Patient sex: M
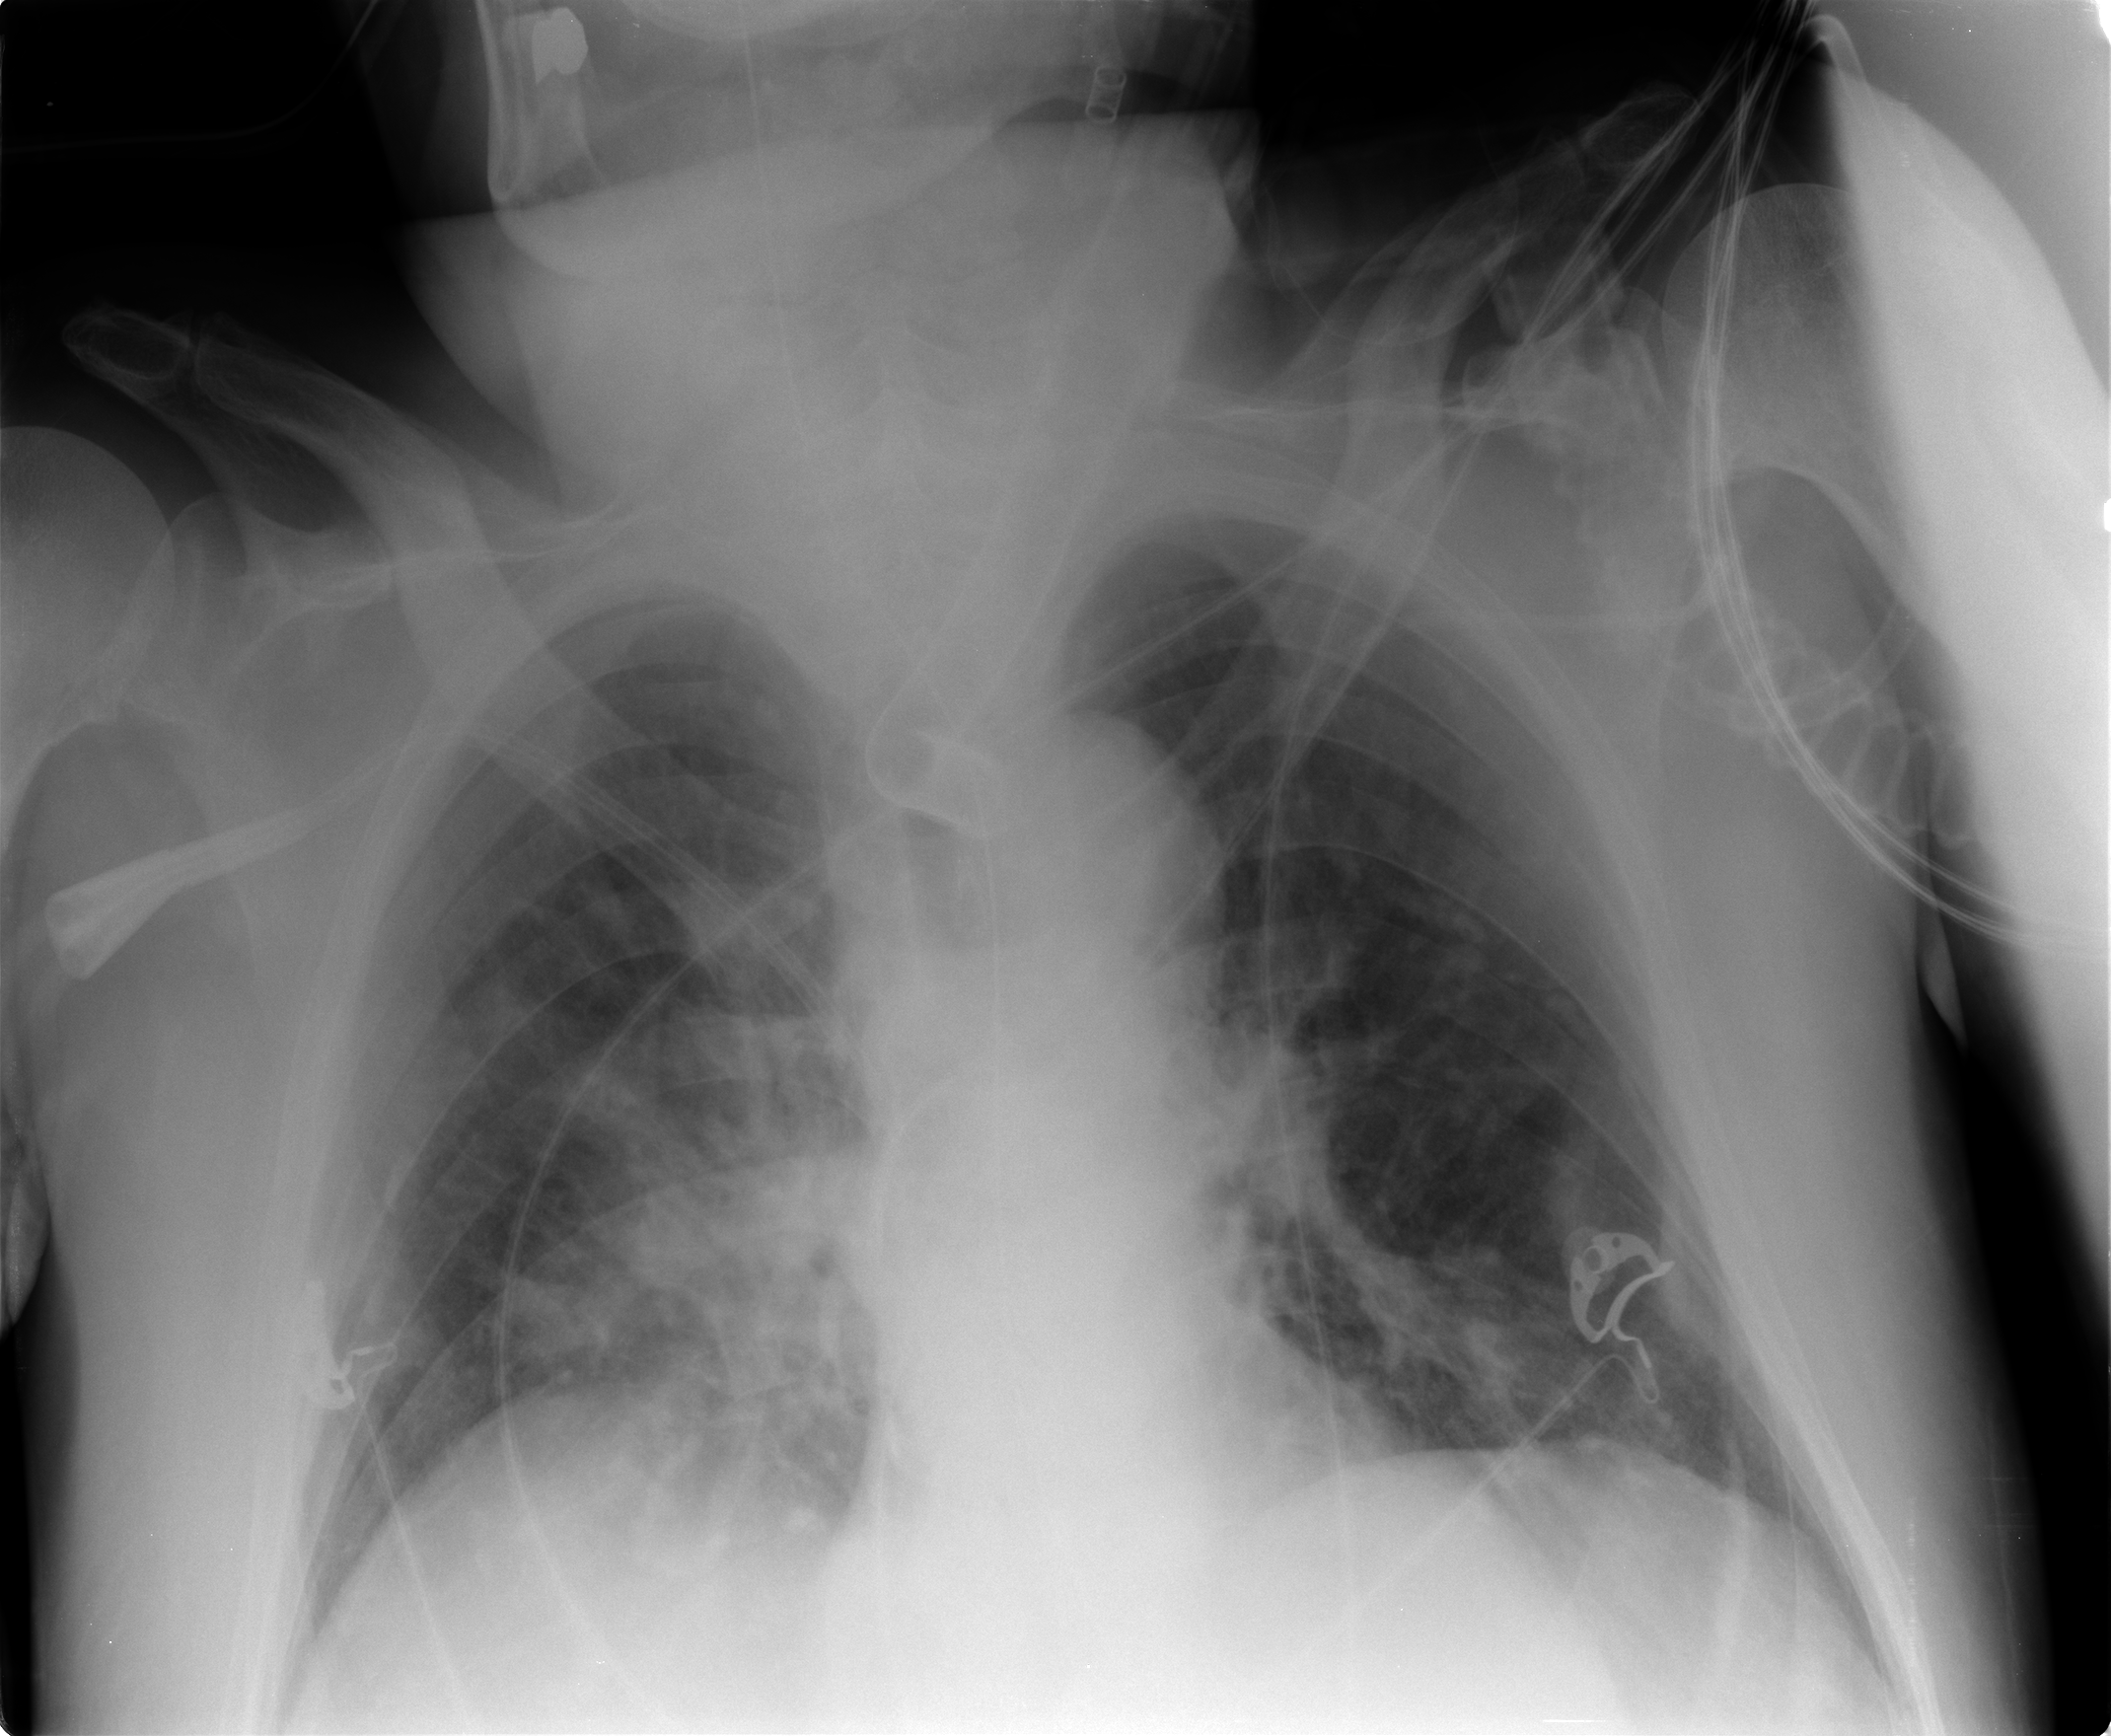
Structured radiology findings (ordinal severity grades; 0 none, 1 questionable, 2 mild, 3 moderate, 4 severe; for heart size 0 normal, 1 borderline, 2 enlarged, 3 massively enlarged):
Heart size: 0
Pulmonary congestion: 1
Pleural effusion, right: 0
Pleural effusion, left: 0
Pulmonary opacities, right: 3
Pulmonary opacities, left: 1
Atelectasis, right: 2
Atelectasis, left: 2